Field crop: maize
Growth stage: 2
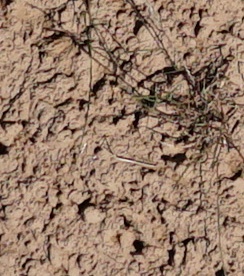
Species: lolium